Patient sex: F
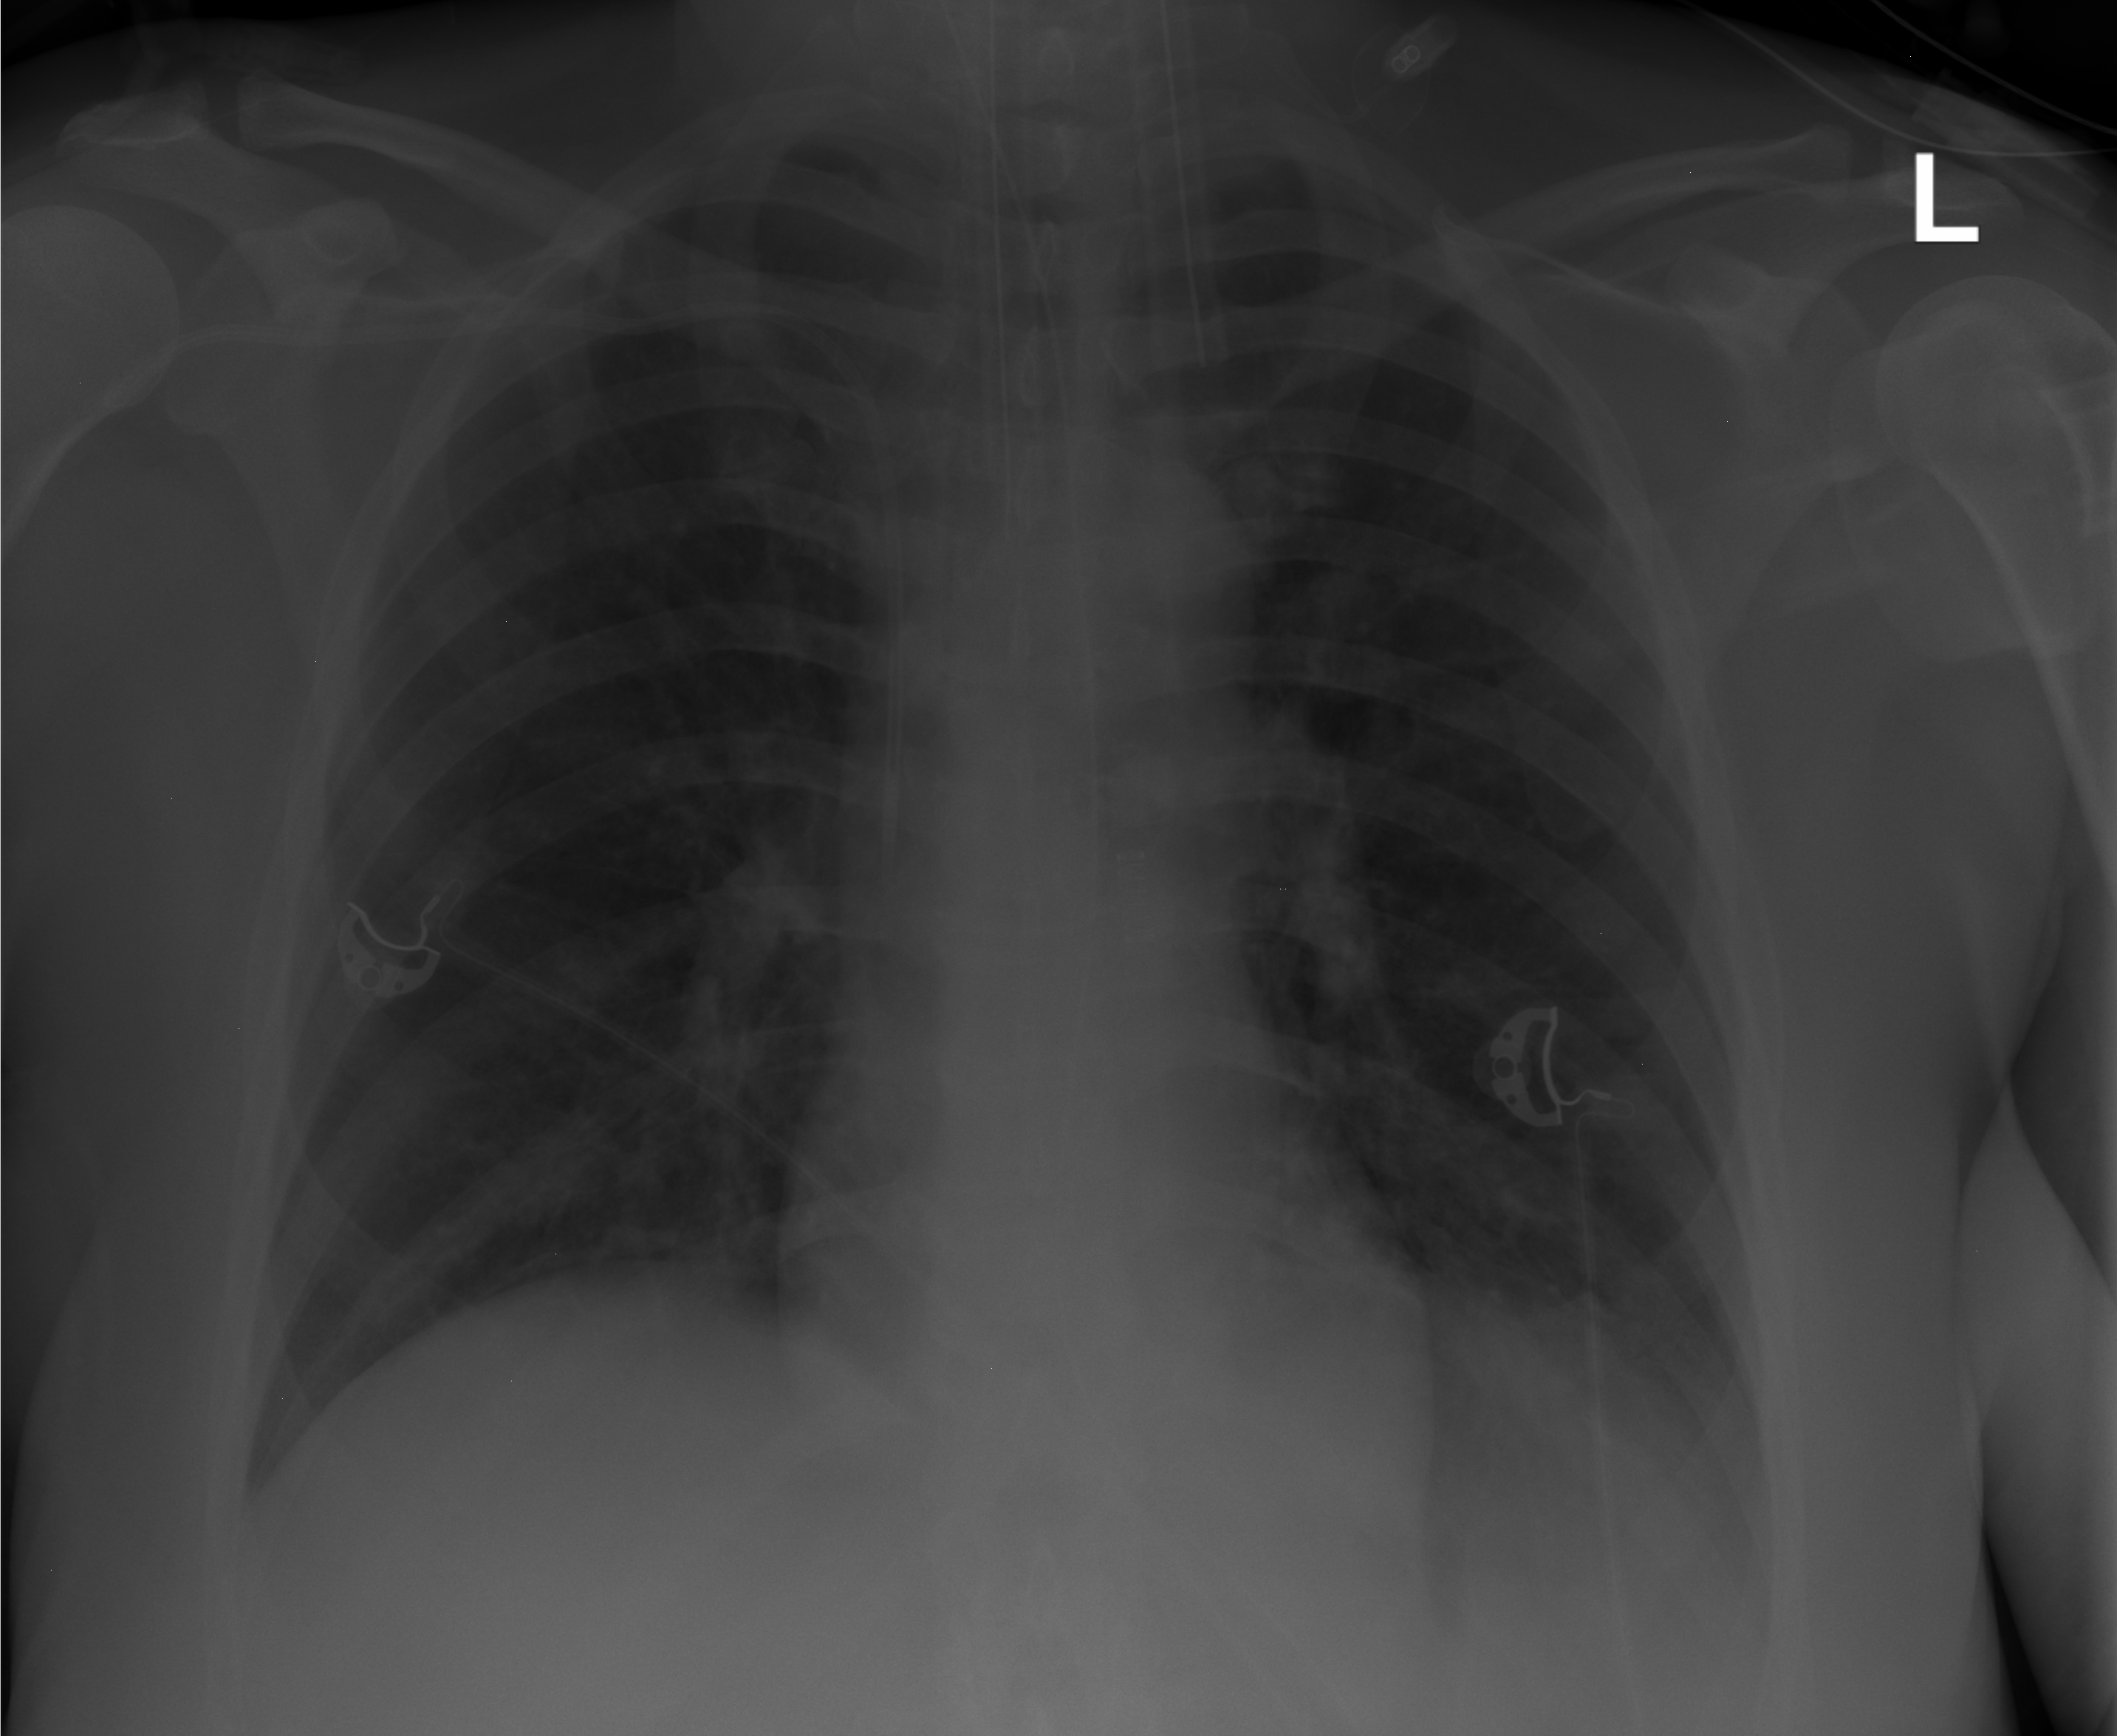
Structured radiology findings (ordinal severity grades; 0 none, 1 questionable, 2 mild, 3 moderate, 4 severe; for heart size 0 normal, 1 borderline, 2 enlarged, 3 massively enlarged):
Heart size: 0
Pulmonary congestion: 0
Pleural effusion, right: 0
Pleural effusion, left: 2
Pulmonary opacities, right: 0
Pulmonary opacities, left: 0
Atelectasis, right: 0
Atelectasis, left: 2